Field crop: maize
Growth stage: 2
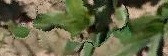
Species: maize